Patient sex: M
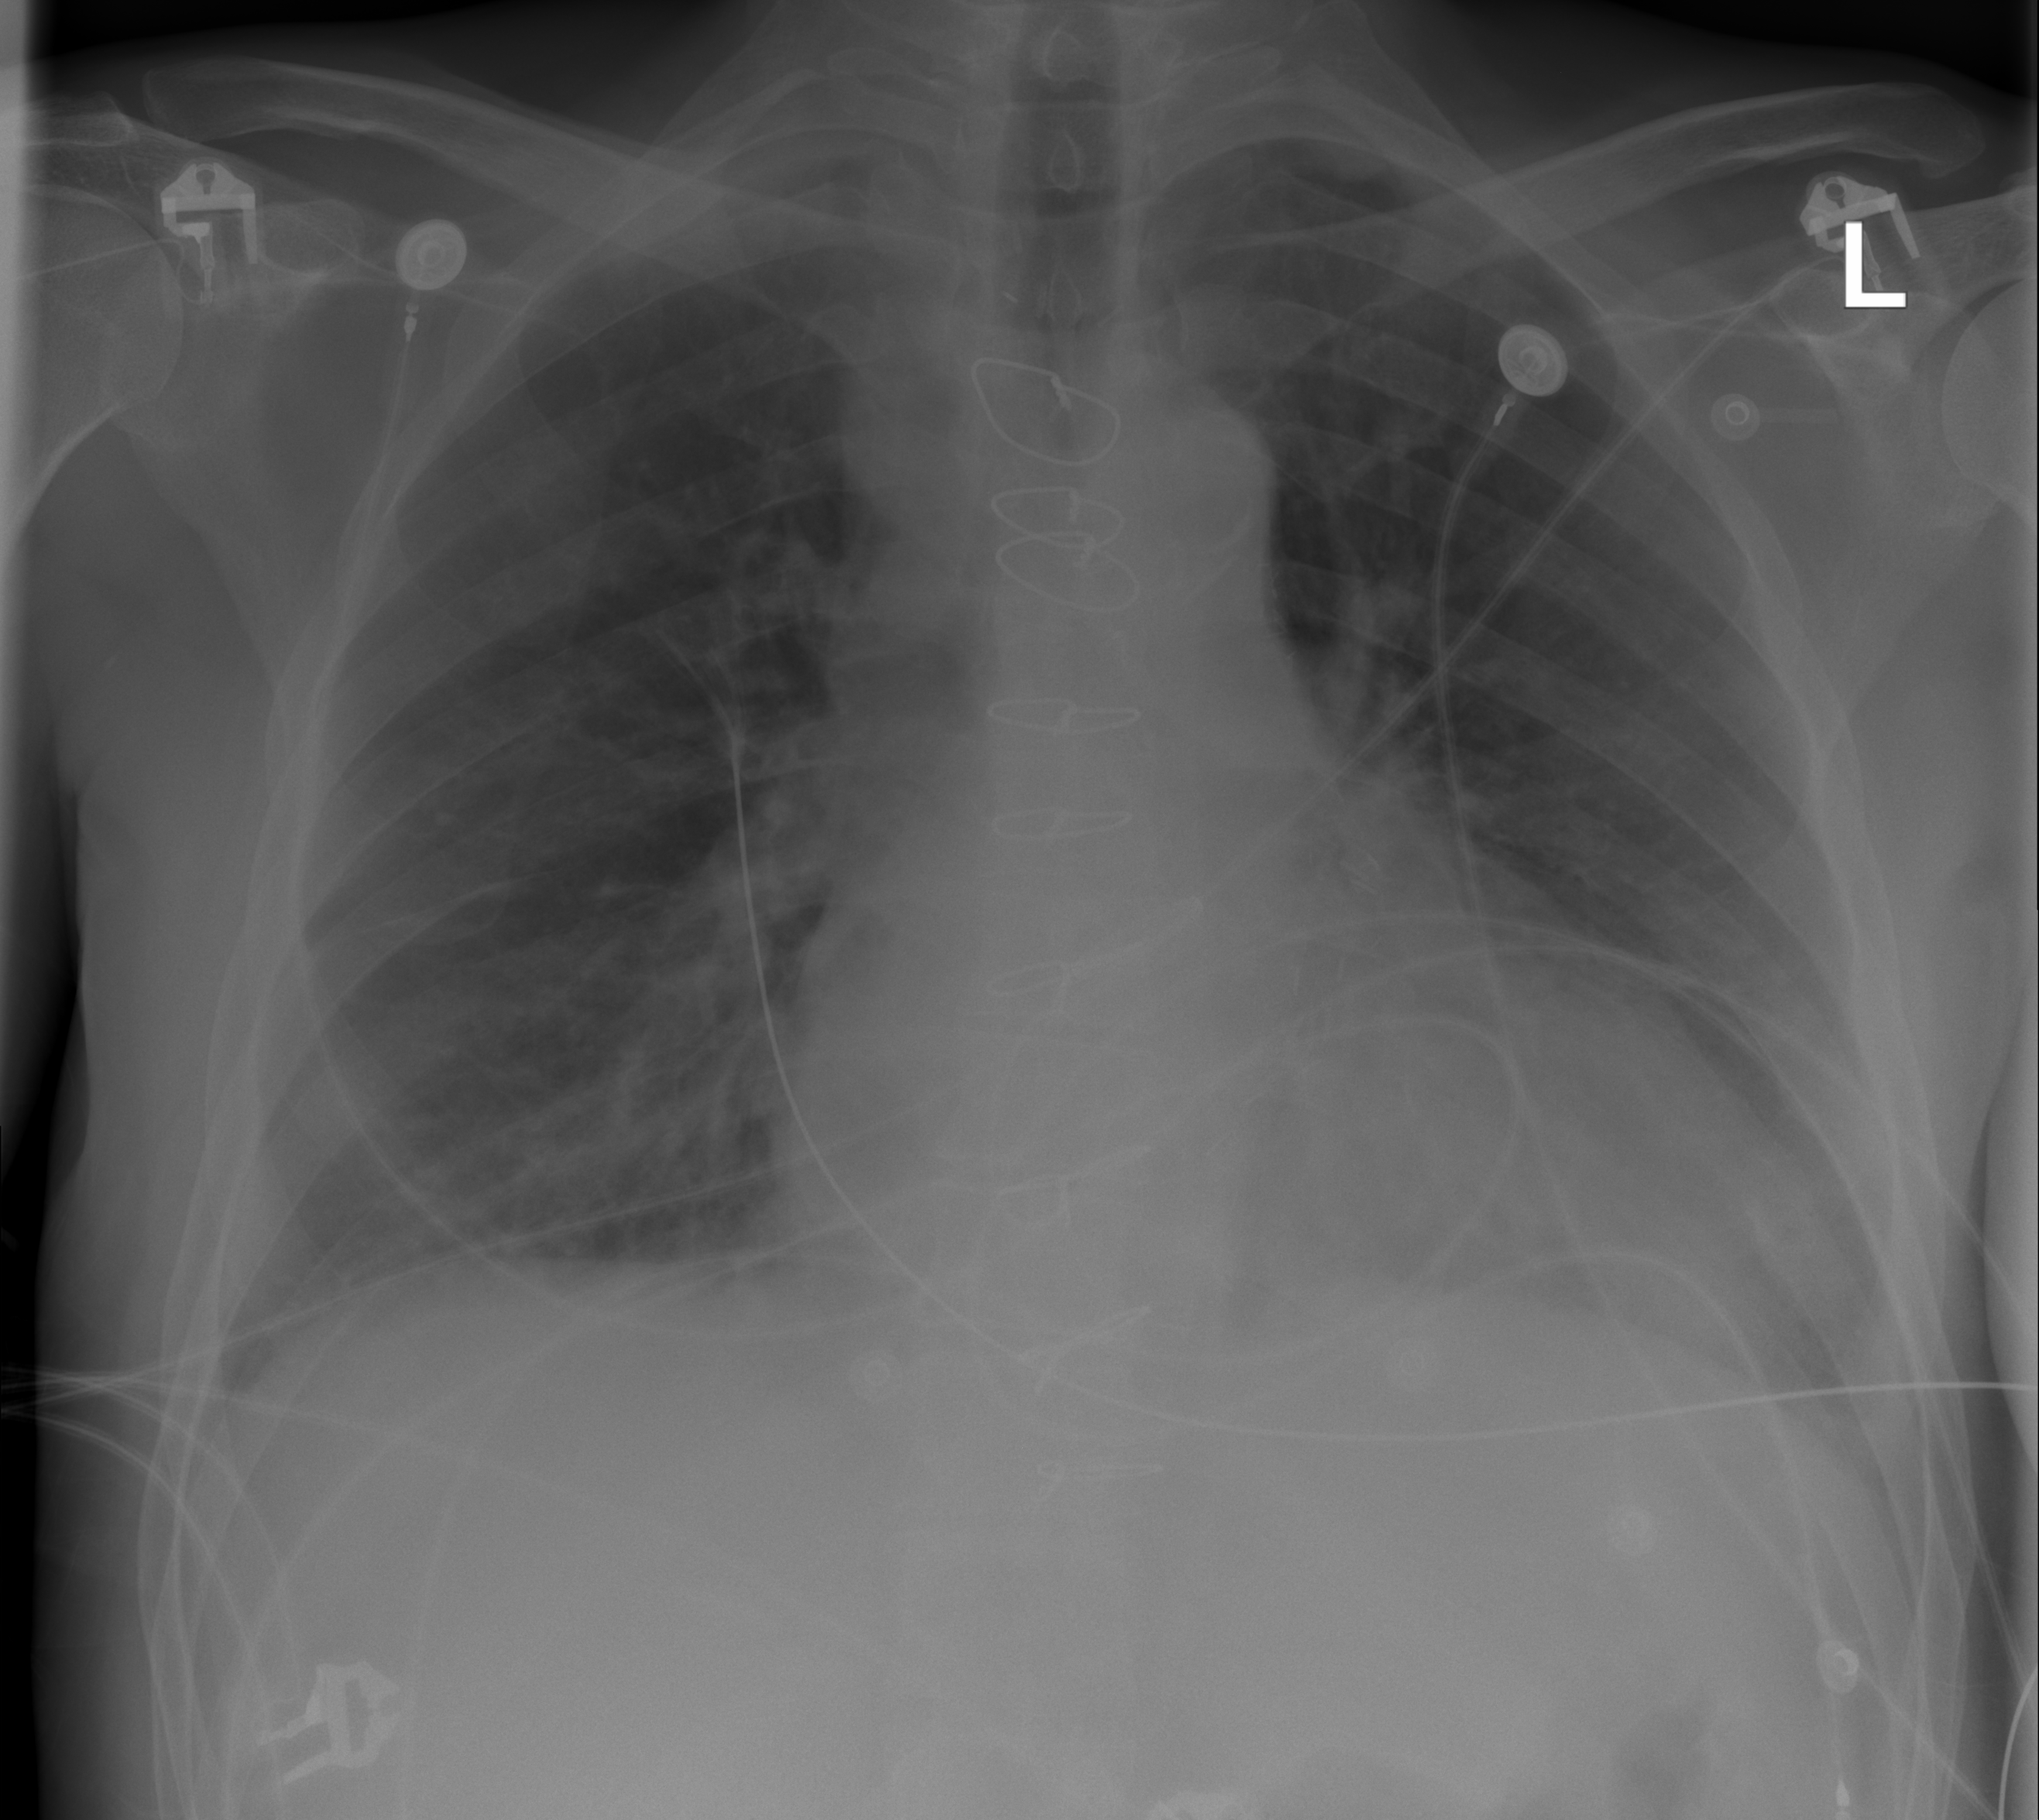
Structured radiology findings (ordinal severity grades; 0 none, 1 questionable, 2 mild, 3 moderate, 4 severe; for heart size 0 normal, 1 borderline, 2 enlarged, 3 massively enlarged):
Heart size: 3
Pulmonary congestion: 2
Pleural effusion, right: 0
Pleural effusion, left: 0
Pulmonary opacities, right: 0
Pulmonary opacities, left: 0
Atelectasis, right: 2
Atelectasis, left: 0